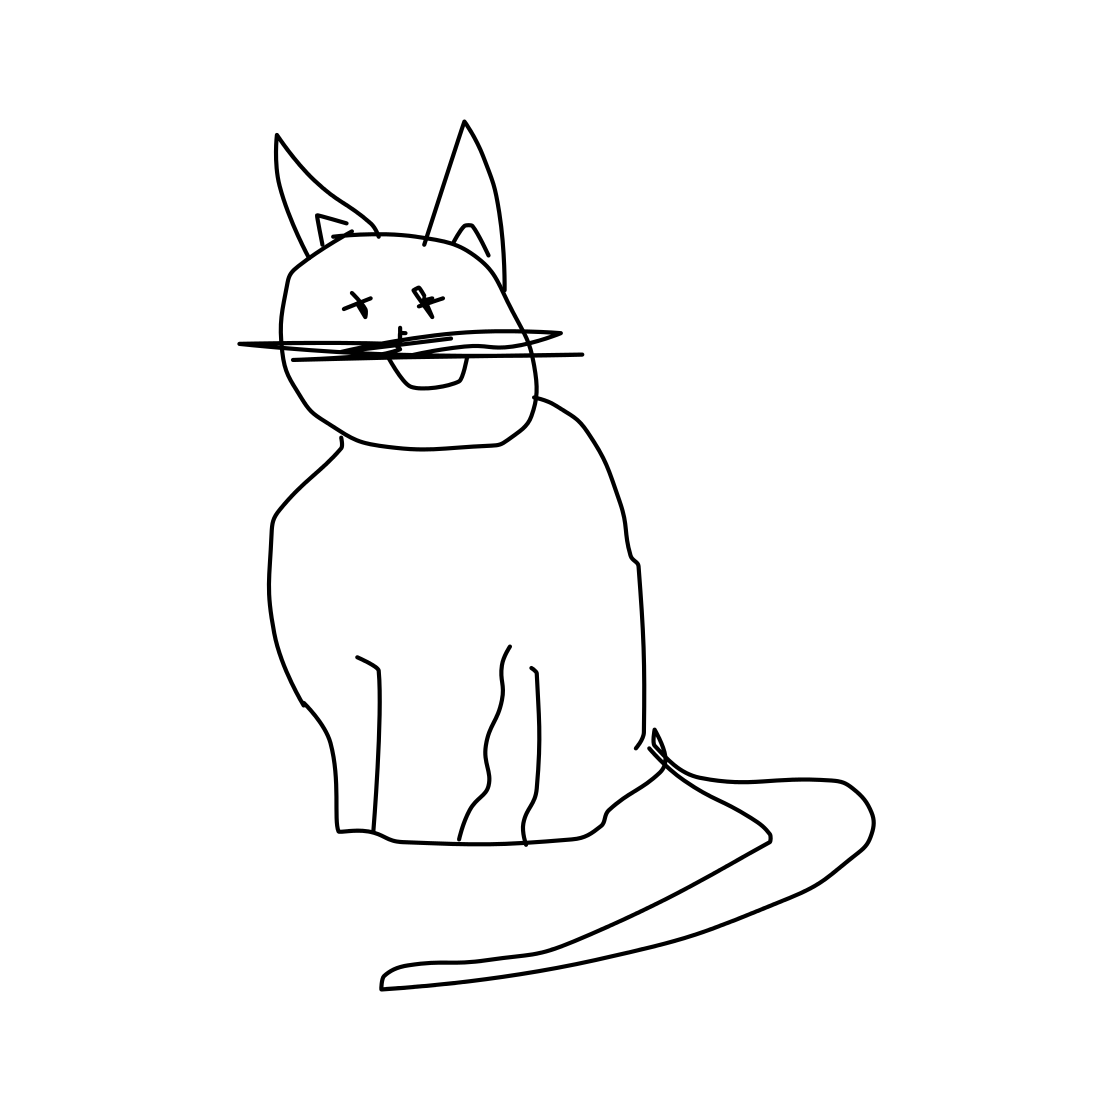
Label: cat